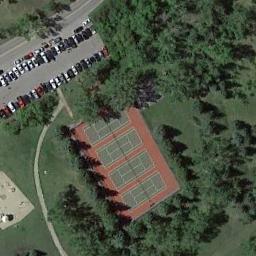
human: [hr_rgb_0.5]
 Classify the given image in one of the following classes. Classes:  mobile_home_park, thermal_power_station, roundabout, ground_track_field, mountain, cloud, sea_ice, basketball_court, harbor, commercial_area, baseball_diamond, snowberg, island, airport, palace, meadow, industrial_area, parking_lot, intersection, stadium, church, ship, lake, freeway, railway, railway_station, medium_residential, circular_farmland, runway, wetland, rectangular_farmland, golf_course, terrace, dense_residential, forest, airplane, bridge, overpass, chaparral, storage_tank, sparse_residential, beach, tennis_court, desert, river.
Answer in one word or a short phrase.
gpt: tennis_court